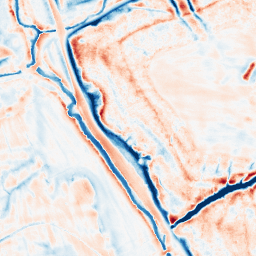
Category: edge_preserving
Decomposition family: bilateral
Decomposition parameters: d: 21
sigma_color: 150
sigma_space: 150
Upsampling method: bspline
Upsampling parameters: scale: 4
Upsampling scale: 4